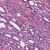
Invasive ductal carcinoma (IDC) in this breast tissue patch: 1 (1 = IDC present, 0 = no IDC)